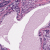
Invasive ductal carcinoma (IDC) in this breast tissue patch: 0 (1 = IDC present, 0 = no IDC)